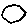
Label: circle